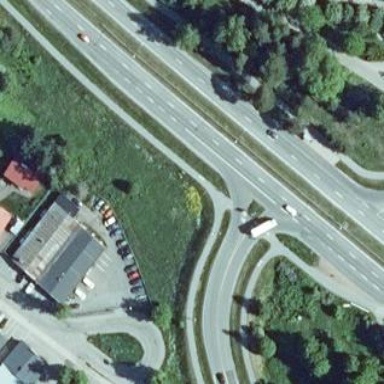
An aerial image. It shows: Asphalt road at the secondary link level.